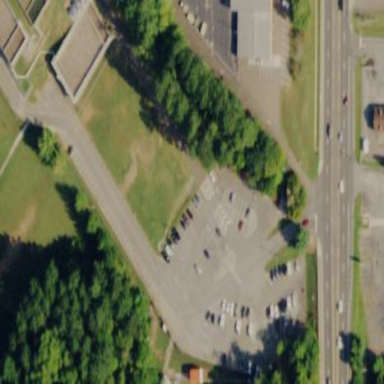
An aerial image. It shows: Park and ride parking facility with surface parking.